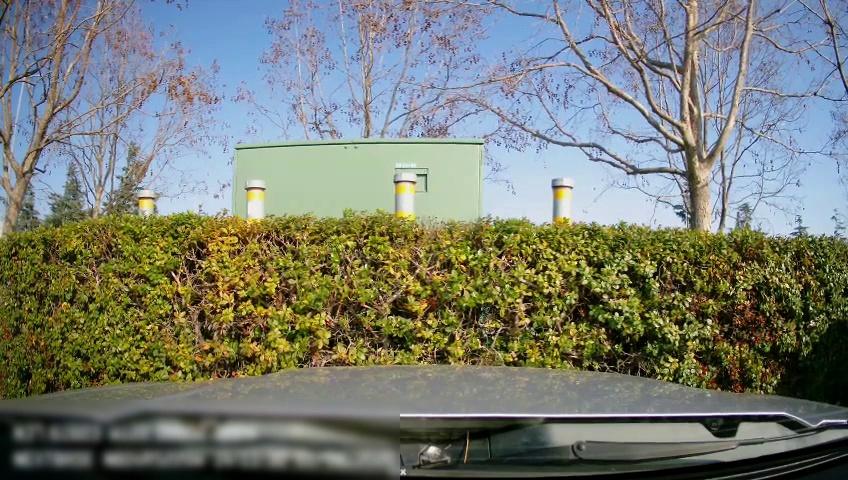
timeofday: Day
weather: Sunny